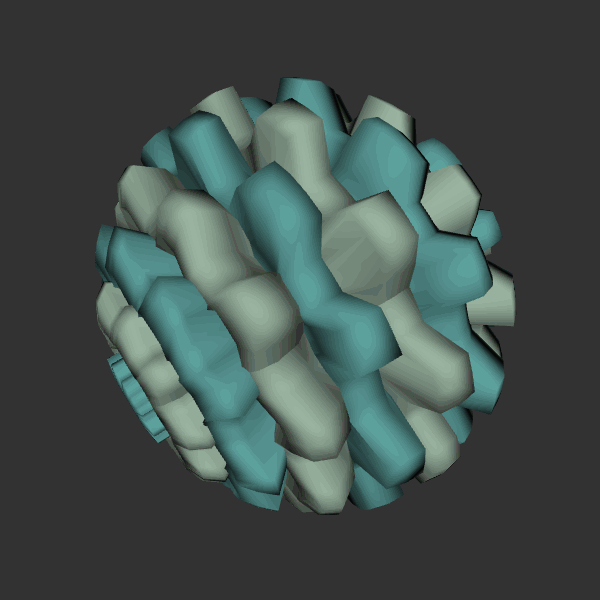
Background: dark